Aerial crown-view tile of a tropical tree (Barro Colorado Island, Panama), acquired 20240918:
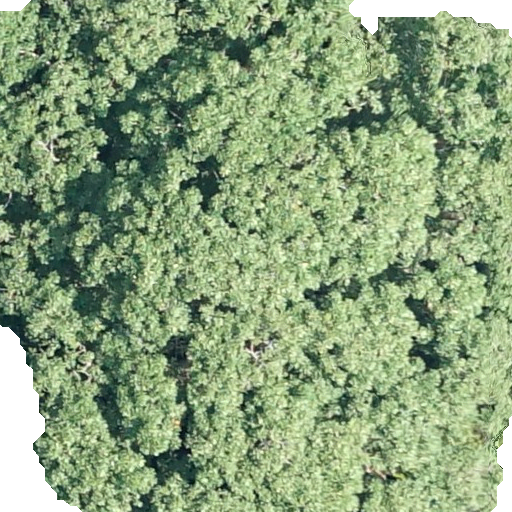
Species: Sterculia apetala
GBIF accepted scientific name: Sterculia apetala
Crown area: 506.547 m²